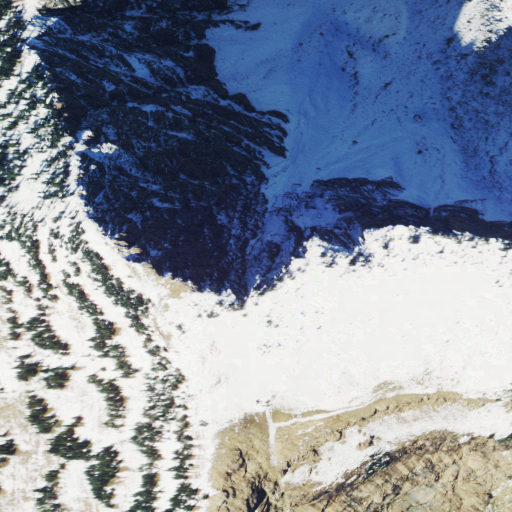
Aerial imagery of mountain in Montana named Horseshoe Peak containing barren land, evergreen forest, and shrub